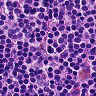
Metastatic tissue present: no